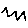
Label: zigzag